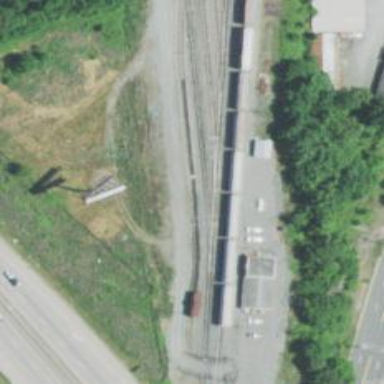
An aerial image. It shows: Rail spur service.